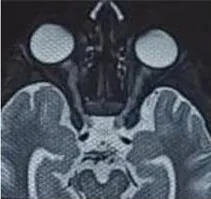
MRI brain and orbit showing bilateral optic nerve thickening suggestive of optic neuritis.
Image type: radiology (mri)